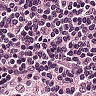
Metastatic tissue present: no